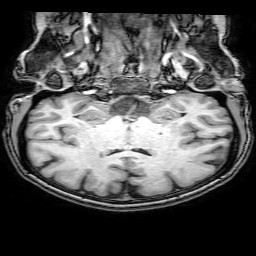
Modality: T1w
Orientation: sagittal
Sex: female
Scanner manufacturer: philips
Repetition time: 0.00807 s
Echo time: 0.00369 s